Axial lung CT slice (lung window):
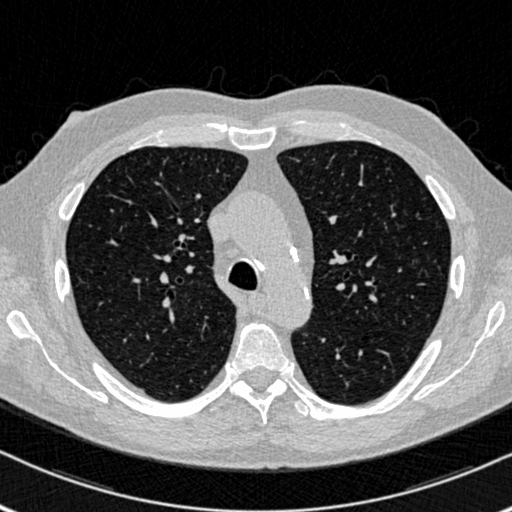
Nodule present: no